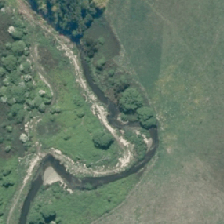
Land cover: deciduous_hardwood